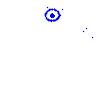
Particle: pion